Question: Convert.ToDouble is adding zeros and 1 like in this picture:

Why it is turning from 21.62 to 21.620000000000001 ?
Is this about floating point issue?
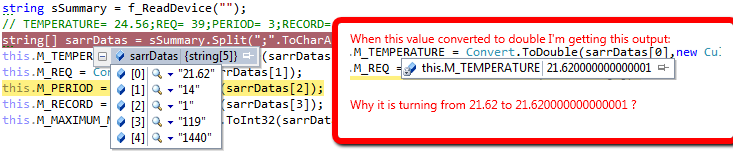
Answer: Double (and Float) are <URL> types, and in a binary system will have some imprecision.
If you need more precise comparisons use 'decimal' instead. If you're just doing calculations 'double' should be fine. If you need to compare doubles for absolute equiality then compare the absolute value of the difference to some small constant:
'''
if (a == b) // not reliable for floating point
{
....
}
double EPSILON = <PHONE>;
if (Math.Abs(a-b) < EPSILON)
{
....
}
'''